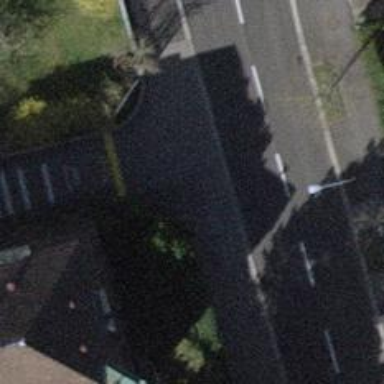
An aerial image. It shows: Unmarked crossing with traffic calming table.